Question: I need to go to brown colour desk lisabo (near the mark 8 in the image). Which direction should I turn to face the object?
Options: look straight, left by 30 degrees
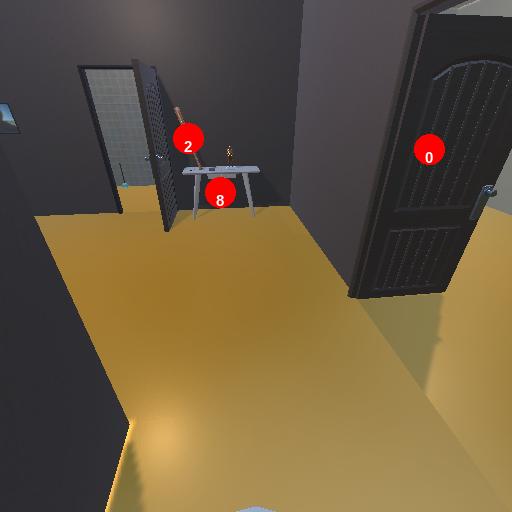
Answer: look straight